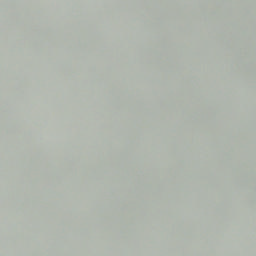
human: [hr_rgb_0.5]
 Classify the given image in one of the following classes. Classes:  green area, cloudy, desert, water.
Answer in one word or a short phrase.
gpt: cloudy